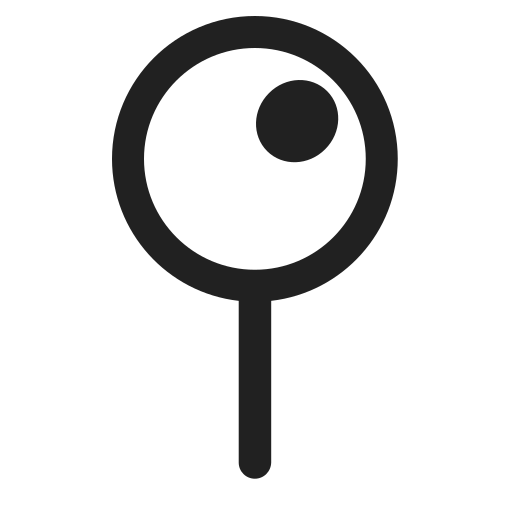
round pushpin high contrast